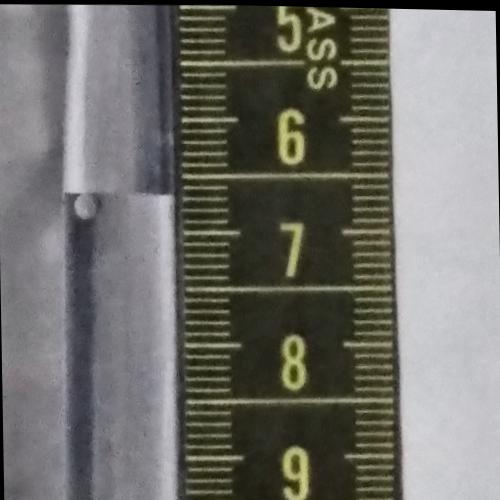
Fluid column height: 6.7 cm